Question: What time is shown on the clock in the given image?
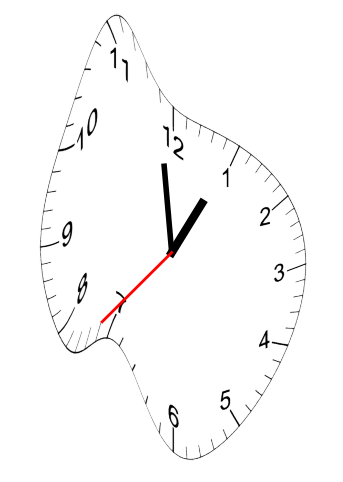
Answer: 12:58:37